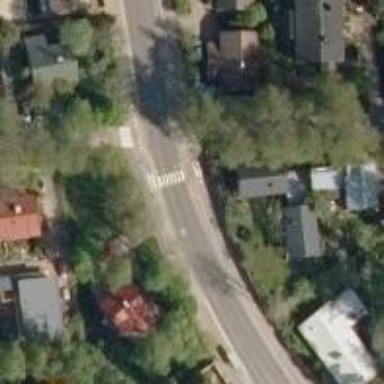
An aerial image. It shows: Uncontrolled crossing on the road.